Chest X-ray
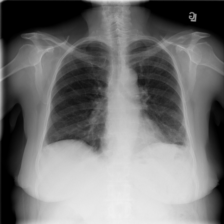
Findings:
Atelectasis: positive
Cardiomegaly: negative
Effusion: positive
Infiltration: negative
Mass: negative
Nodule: negative
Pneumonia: negative
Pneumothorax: negative
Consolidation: positive
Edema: negative
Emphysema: negative
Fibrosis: positive
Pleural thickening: positive
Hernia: negative